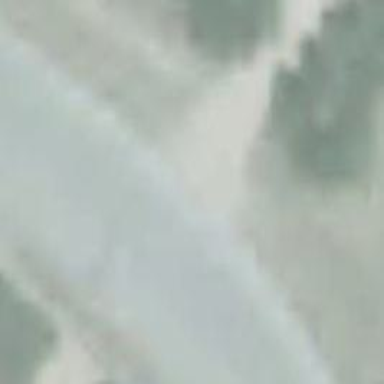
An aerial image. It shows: Road with steps.